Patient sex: M
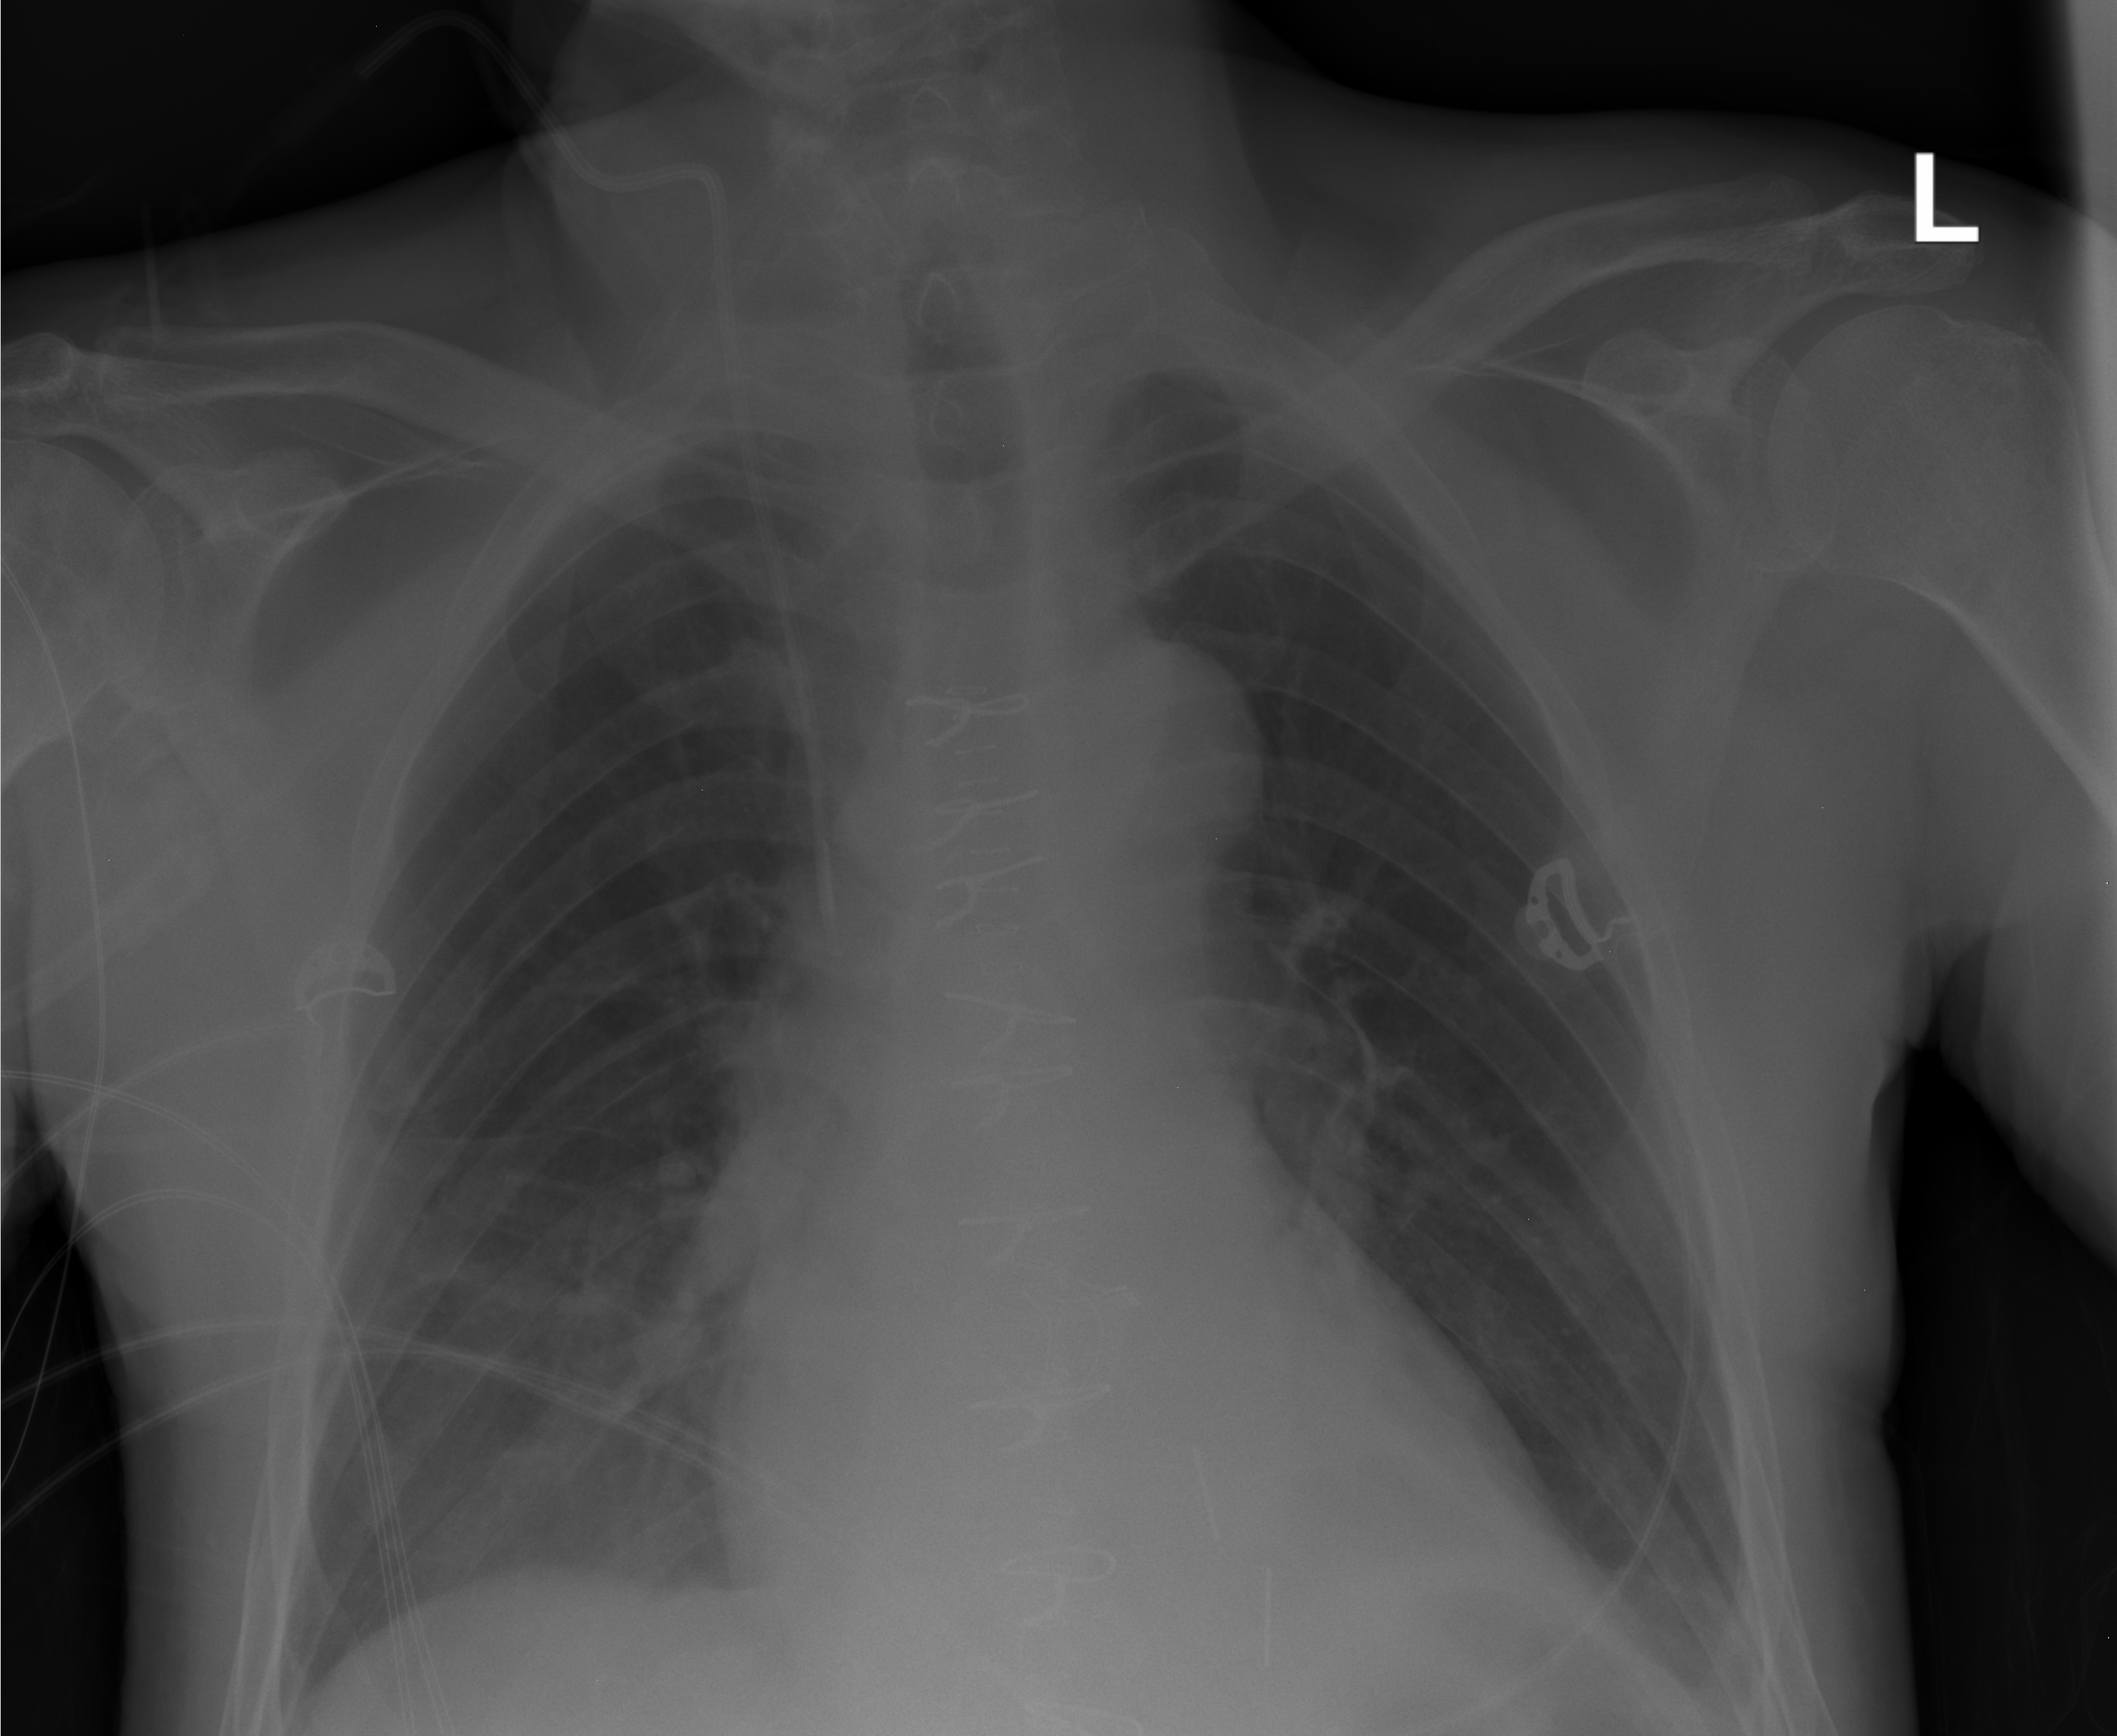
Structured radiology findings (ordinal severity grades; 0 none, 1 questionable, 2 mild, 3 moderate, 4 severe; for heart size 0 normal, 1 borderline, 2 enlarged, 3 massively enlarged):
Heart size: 0
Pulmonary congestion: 0
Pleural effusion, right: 0
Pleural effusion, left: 0
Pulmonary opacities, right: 0
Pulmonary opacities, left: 0
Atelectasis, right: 0
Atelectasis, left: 2